Question: UIAlertView with UITextField not working in iOS 7. How to fix ?
Here is ScreenShot:

Here is my code:
How can I get UITextFeield in UIAlertView in iOS7 ?
'''
-(void)takeUserName
{
mChangePlayerAlert = [[UIAlertView alloc] init];
mChangePlayerAlert.title = title;
mChangePlayerAlert.message = @"
";
mChangePlayerAlert.delegate = self;
[mChangePlayerAlert addButtonWithTitle:@"Save"];
[mChangePlayerAlert addButtonWithTitle:@"Cancel"];
CGRect frame;
frame = CGRectMake(20, 45, 245, 27);//(200, 500, 400, 120);
mTextFeild = [[UITextField alloc] initWithFrame:frame];
mTextFeild.textColor = [UIColor blueColor];
mTextFeild.borderStyle = UITextBorderStyleRoundedRect;
mTextFeild.keyboardType = inType;//;
mTextFeild.returnKeyType = UIReturnKeyDone;
mTextFeild.autocorrectionType = UITextAutocorrectionTypeNo;
mTextFeild.autocapitalizationType = UITextAutocapitalizationTypeNone;
mTextFeild.delegate = self;
[mChangePlayerAlert addSubview:mTextFeild];
mTextFeild.delegate = self;
[mTextFeild becomeFirstResponder];
[mChangePlayerAlert show];
}
'''
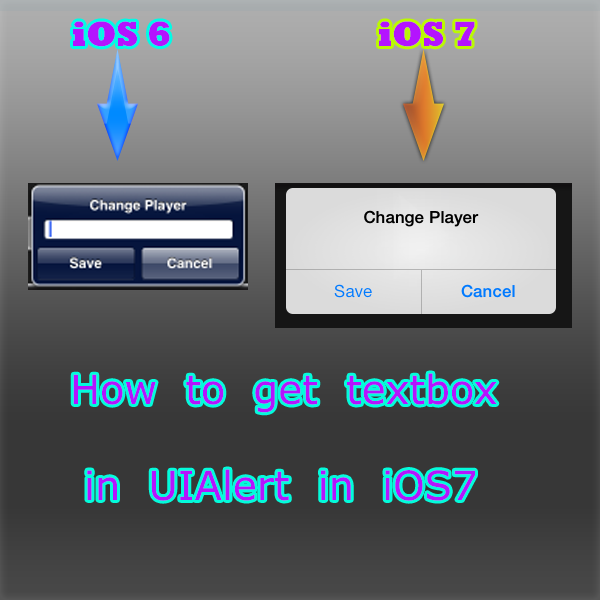
Answer: You should not use a text view.
'mChangePlayerAlert.alertViewStyle = UIAlertViewStylePlainTextInput;'
To get the value later, use 'textFieldAtIndex:' in the alert view delegate:
'''
- (void)alertView:(UIAlertView *)alertView didDismissWithButtonIndex:(NSInteger)buttonIndex
{
if(buttonIndex != alertView.cancelButtonIndex)
{
NSString* text = [alertView textFieldAtIndex:0].text;
...
}
}
'''